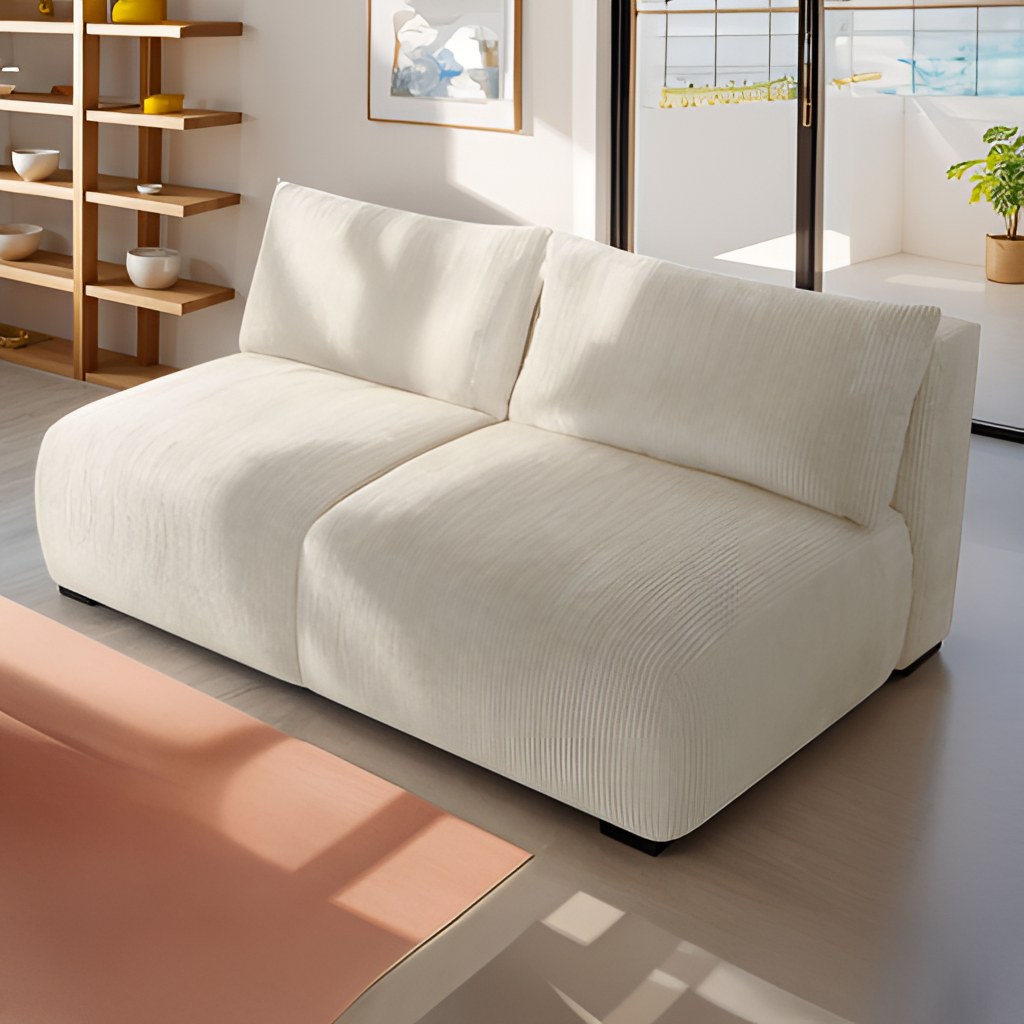
cream fabric sofa, living room, contemporary, wood flooring, with plank pattern, paint wallpaper, with solid pattern